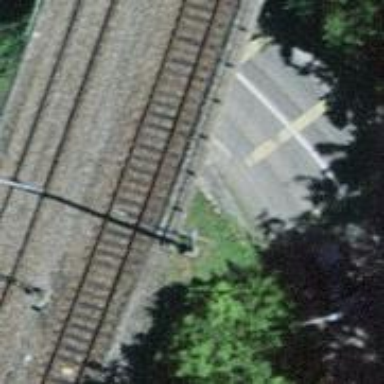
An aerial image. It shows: Single-track railway bridge with electrified contact line.